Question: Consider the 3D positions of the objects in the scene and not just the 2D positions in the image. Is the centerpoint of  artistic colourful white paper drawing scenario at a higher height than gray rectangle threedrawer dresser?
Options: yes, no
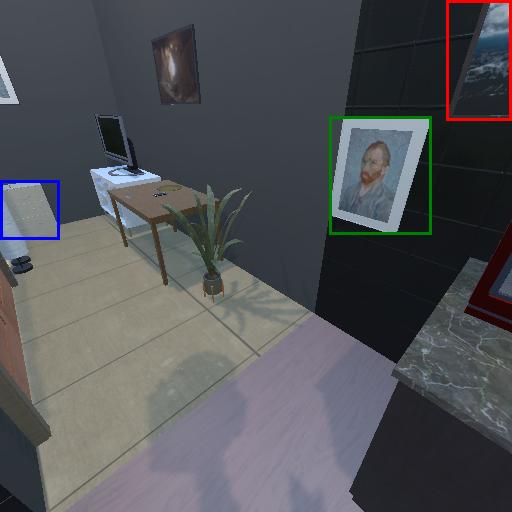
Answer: yes